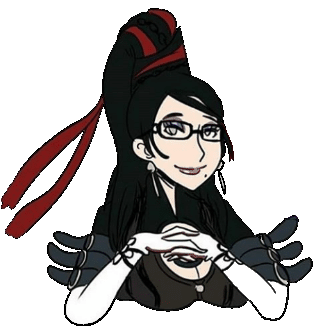
Label: 5_Abusive_Wife